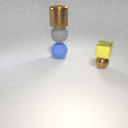
large gray rubber sphere below large brown metal cylinder